Question: I have three columns in a table. 1st and 3rd column have plenty of rows. 2nd column has only row, but i want this row to be located in middle of table. I am not getting desired result.
'''
<tr>
<td>
<div id="Usrs">
<select name="z" id="z" size="25" multiple="multiple" style="width: 200px">
<option>abc</option>
</select>
</div>
</td>
<td colspan="2" align="center" valign="middle">
Move
</td>
<td>
<div id="Usrs">
<select name="z" id="z" size="25" multiple="multiple" style="width: 200px">
<option>abc</option>
</select>
</div>
</td>
</tr>
'''
Attached the image also. Help me where am I going wrong

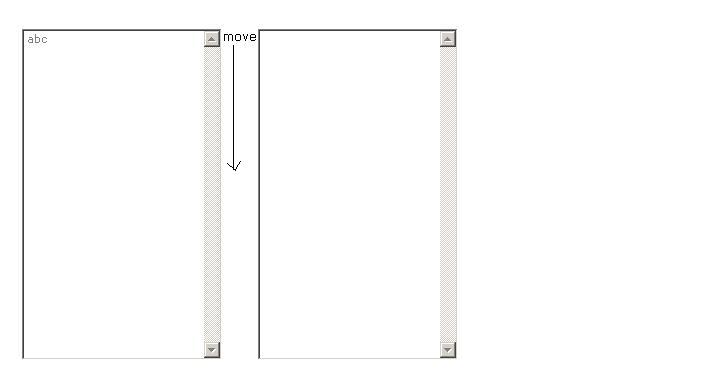
Answer: Use "vertical-align:" instead of "valign:"
'''
style="vertical-align: middle"
'''
<URL>